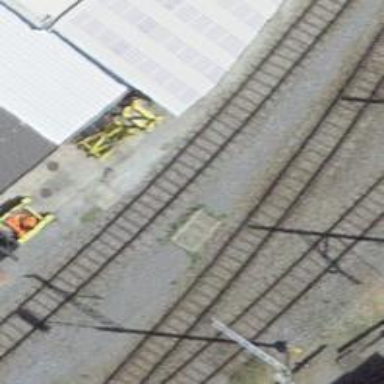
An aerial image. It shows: Single track railway in yard.